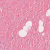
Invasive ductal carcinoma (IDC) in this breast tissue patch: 0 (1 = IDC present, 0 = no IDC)